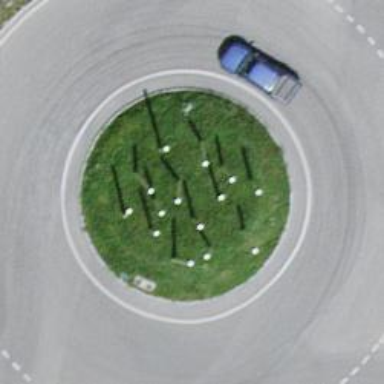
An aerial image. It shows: Secondary road with asphalt surface leading to roundabout.